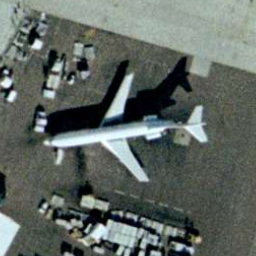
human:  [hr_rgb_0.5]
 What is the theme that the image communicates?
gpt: airplane